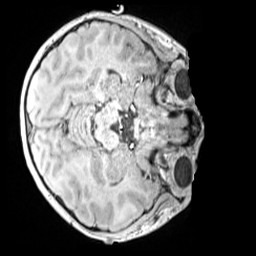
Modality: MP2RAGE
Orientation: axial
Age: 10
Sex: female
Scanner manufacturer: siemens
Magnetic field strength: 3 T
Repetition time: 4 s
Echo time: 0.00299 s